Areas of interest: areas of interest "Science and Technology Museum"
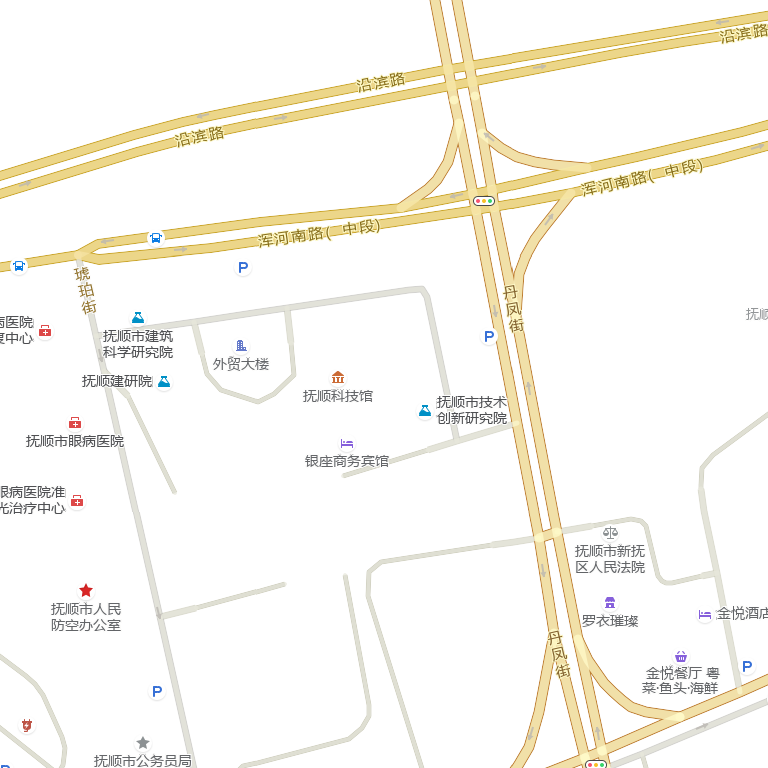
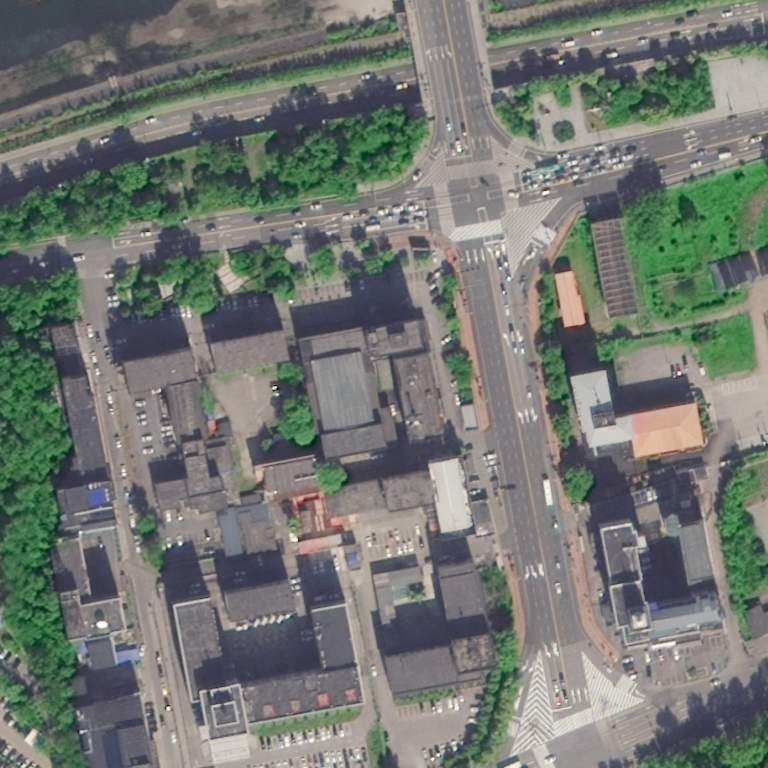